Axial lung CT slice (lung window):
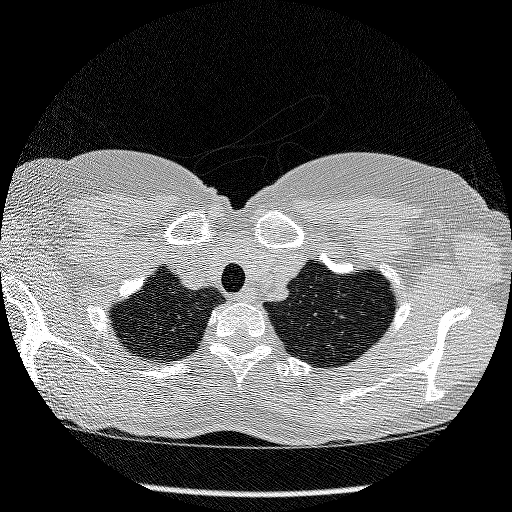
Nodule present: no